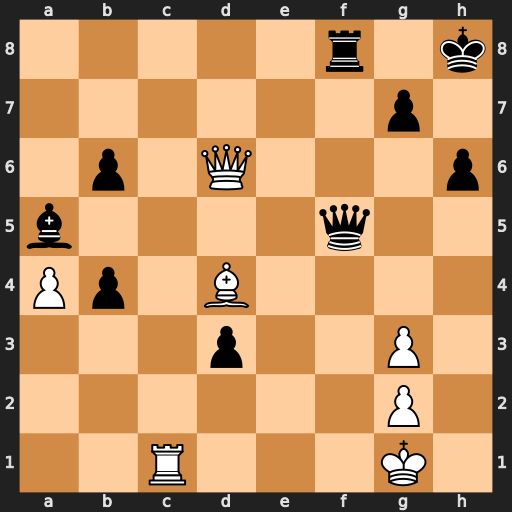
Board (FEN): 5r1k/6p1/1p1Q3p/b4q2/Pp1B4/3p2P1/6P1/2R3K1
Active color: w
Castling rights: -
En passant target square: -
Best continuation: Qxh6+ Qh7 Bxg7+